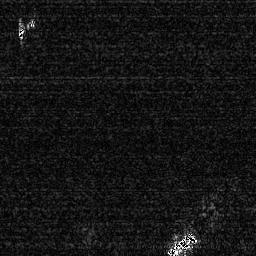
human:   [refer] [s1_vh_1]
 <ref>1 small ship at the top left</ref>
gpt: <box>[[5, 6, 14, 15, 0]]</box>